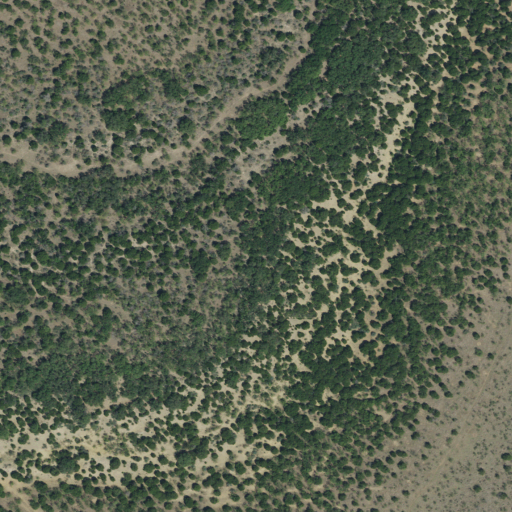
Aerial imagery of mountain in Texas named Round Mountain containing shrub, evergreen forest, and deciduous forest